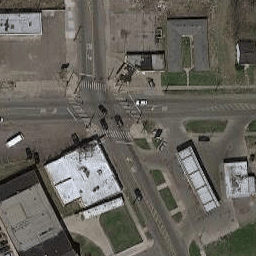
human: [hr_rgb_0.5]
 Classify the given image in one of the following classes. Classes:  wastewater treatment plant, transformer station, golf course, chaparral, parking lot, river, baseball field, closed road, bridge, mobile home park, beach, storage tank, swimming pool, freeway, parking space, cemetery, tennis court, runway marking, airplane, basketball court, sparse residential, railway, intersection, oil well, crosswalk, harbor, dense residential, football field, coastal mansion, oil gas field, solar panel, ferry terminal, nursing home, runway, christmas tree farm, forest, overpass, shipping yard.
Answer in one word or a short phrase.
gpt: intersection